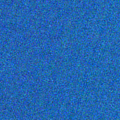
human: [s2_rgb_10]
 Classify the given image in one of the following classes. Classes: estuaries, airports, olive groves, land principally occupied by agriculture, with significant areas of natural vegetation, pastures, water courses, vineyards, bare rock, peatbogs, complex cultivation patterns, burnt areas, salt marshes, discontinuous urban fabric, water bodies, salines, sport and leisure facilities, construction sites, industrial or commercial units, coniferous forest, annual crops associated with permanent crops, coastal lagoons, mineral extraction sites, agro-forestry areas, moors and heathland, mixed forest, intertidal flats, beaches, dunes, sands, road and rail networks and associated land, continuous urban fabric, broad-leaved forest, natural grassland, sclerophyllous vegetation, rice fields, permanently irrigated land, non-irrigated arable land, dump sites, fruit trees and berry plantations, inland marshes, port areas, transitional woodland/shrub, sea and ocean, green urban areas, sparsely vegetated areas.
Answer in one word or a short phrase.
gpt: sea and ocean